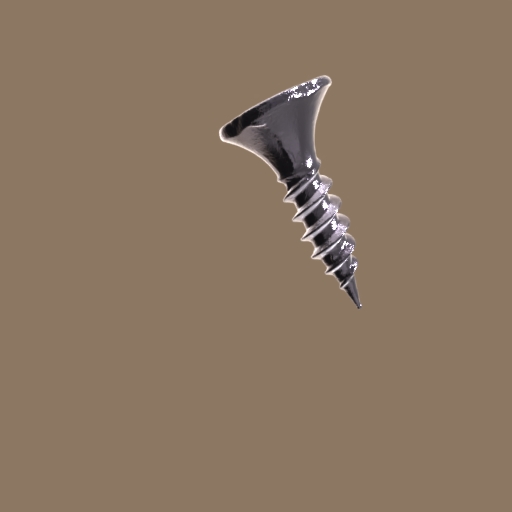
Label: screw